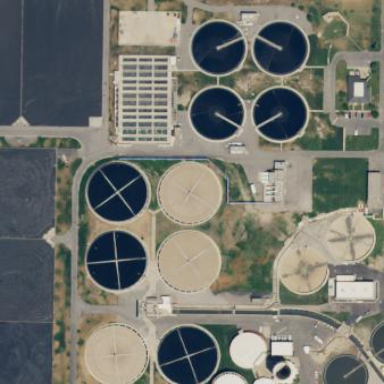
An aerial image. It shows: Wastewater plant.